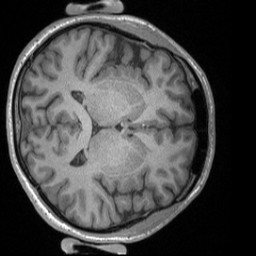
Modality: T1w
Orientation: axial